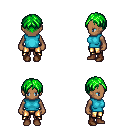
a pixel art fantasy rpg character, female body template, human, dark skin, teal sleeveless shirt, gold greaves, green parted hairstyle, brown shoes, four views (front, back, left, right), 2x2 character sprite sheet, small pixel art, hard edges, no anti-aliasing